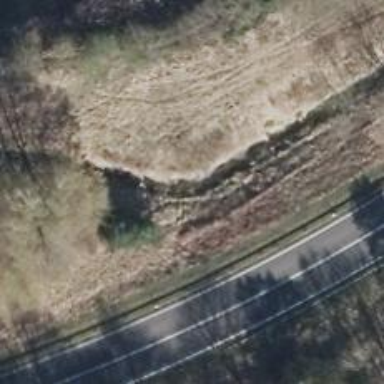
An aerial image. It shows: Culvert tunnel.